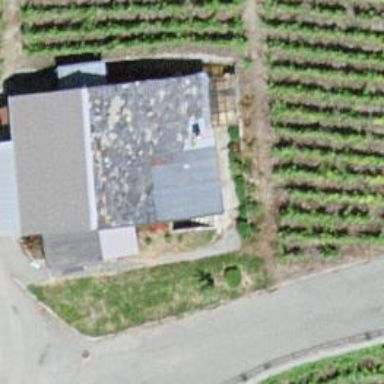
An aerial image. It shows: Building with gabled roof. The roof orientation is across.